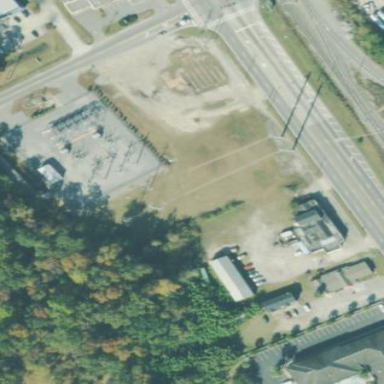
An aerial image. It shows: Distribution substation surrounded by fence.